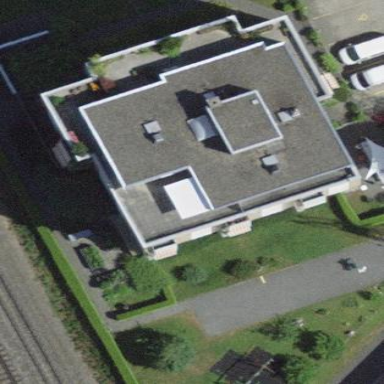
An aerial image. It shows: Building.